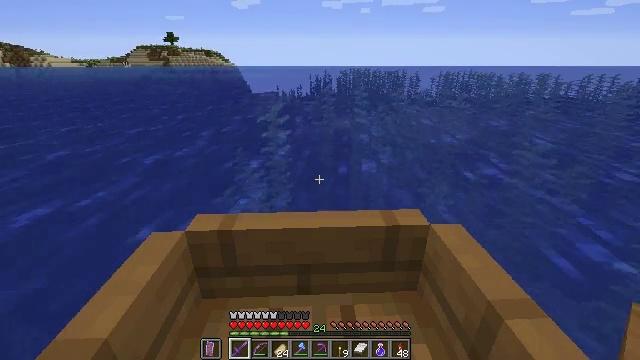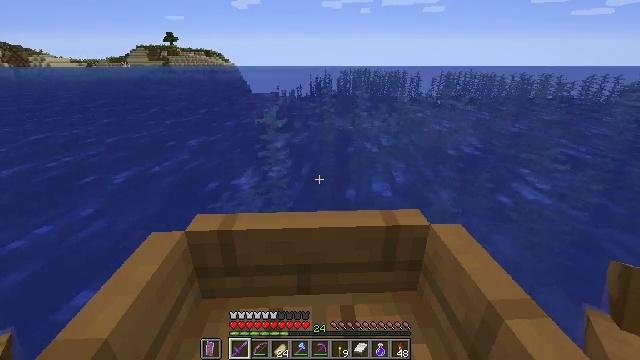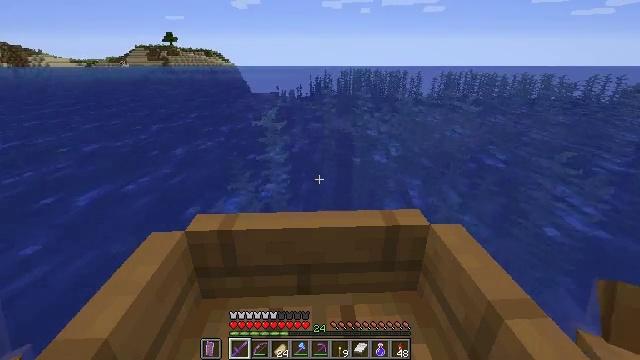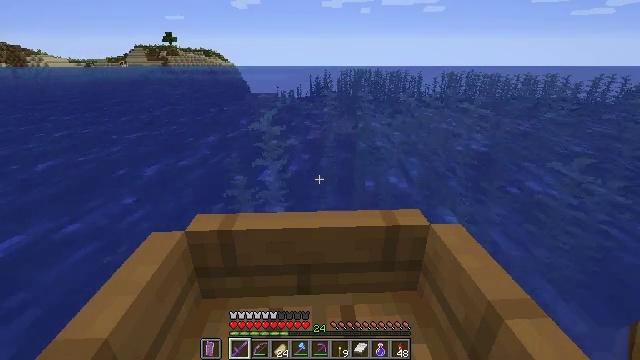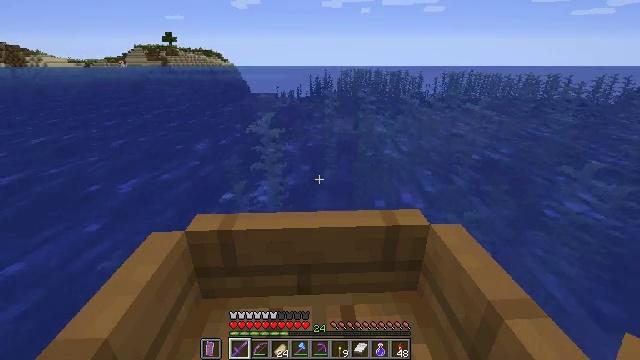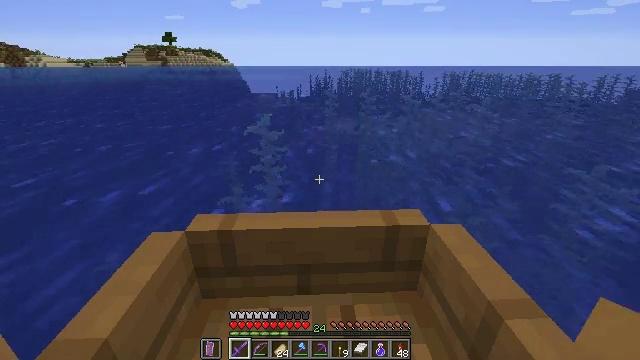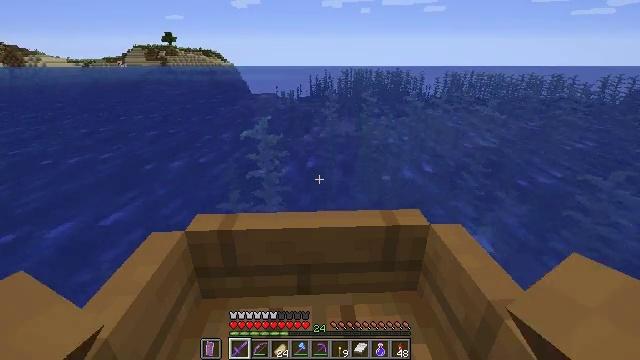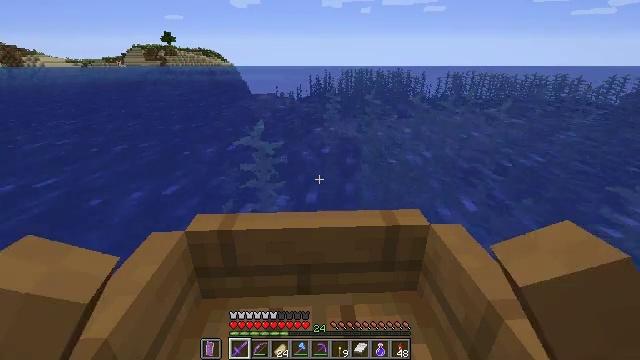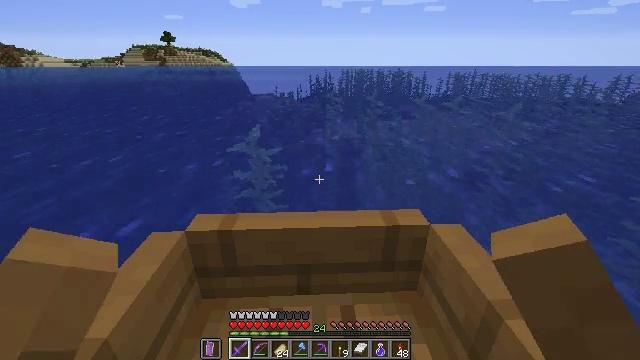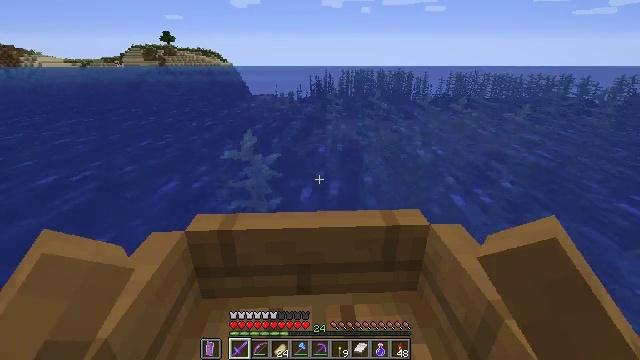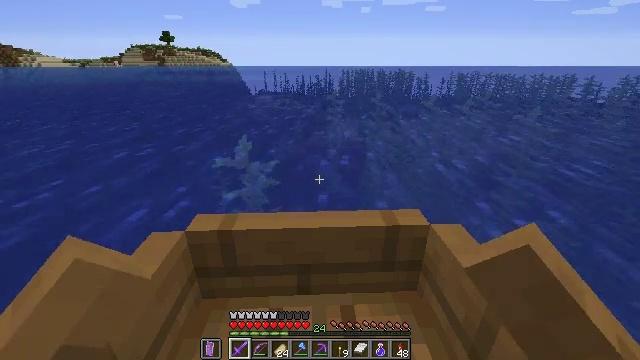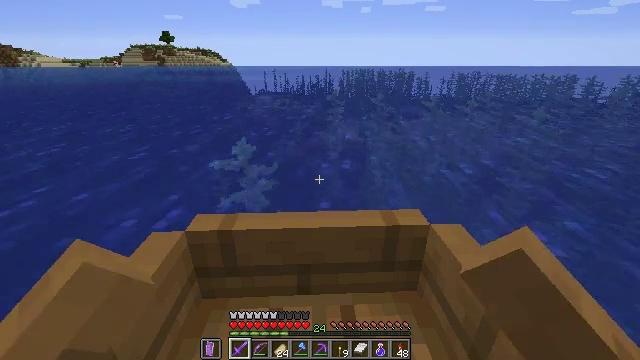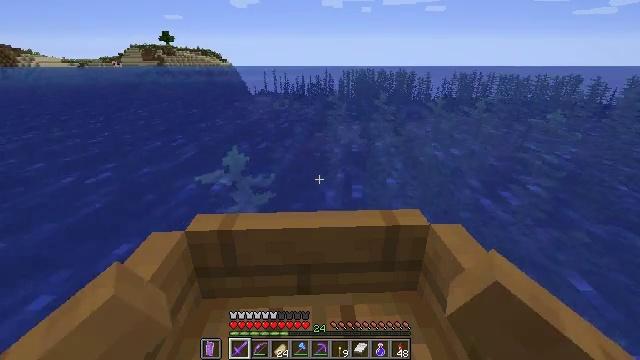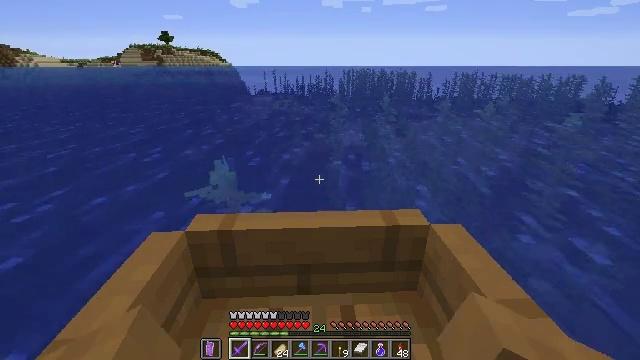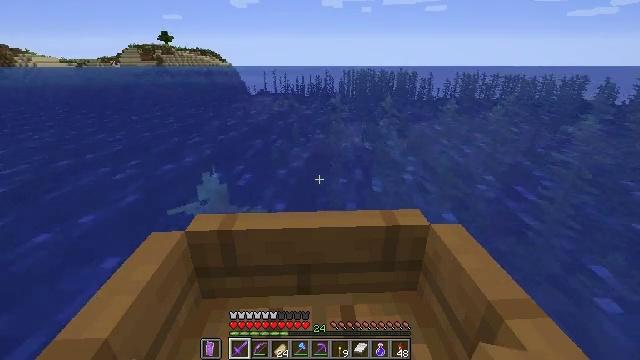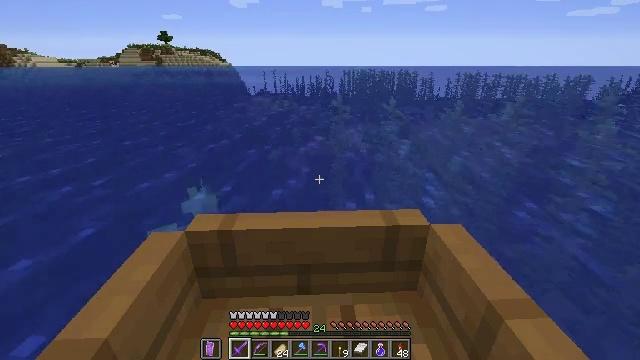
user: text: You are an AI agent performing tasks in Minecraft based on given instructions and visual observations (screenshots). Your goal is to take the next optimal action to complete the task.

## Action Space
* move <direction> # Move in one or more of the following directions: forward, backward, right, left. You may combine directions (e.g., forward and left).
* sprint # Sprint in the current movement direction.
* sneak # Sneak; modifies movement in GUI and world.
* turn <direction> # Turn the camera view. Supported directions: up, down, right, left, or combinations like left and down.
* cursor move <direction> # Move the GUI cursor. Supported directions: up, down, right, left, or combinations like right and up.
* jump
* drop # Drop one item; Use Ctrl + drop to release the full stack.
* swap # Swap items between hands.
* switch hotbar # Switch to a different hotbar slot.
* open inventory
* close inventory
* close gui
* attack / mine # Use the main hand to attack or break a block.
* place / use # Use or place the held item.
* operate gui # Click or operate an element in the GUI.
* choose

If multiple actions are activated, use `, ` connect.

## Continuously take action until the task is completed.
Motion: motion action
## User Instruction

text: Drop stone brick stairs.
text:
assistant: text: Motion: move forward
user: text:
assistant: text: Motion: move forward
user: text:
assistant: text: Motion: move forward
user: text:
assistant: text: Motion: move forward
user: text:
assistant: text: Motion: move forward
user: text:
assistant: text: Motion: move forward
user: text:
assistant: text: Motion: move forward
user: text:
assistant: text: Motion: move forward
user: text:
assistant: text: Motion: move forward
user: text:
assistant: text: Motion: move forward
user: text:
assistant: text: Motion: move forward
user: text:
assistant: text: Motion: move forward
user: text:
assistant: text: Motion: move forward
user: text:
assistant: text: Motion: move forward
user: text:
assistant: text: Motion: move forward
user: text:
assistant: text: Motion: move forward
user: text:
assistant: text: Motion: move forward
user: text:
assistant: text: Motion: move forward
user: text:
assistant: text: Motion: move forward
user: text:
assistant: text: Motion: move forward
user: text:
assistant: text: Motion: move forward
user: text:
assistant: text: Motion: move forward
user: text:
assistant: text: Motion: move forward
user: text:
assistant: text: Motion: move forward
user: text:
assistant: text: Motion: move forward
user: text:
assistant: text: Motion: move forward
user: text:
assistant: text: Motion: move forward
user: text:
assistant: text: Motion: move forward
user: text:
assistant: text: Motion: move forward
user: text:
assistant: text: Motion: move forward